Question: I am having a weird issue with .NET TreeView Control, the problem is its not displaying Down Arrow when number of nodes exceeds visibility scope of the window.
Basically. I have a WinForm on top of that I placed TreeView Control. I didnt change any of the default Treeview COntrol properties.
Pecularily, When I remote desktop to my machine I am able to see Down Arrow.
Don't Know If anyone of you have faced this peculiar behavior.
Please suggest me If you have any thoughts.
Thanks.
pv

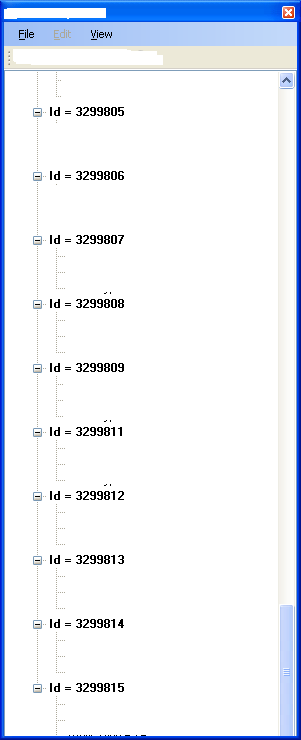
Answer: It looks to me like your 'TreeView' control is simply too for its container form. Without any type of docking or anchoring (to automatically resize the control) it will just hang off the edge and not be visible until you resize the form to show the rest of it. The bottom scrollbar is still there, it's just clipped.
It's an easy theory to test--try expanding the size of your form vertically, by dragging at the bottom edge of the window (on the dark blue border). This is even more likely if you say that you didn't change any of its default properties (other than the 'Size', presumably). If you don't tell the control to resize depending on the size of its parent, it's very likely to outgrow the available space.
To fix it, open your form in Design View in Visual Studio, select your 'TreeView' control, and set its <URL> to "Fill". That will cause it to fill all available space in your form and automatically resize whenever your form does.